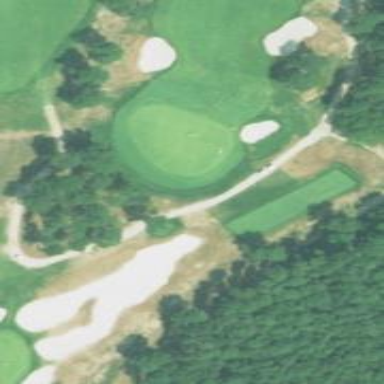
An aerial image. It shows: Golf hole.